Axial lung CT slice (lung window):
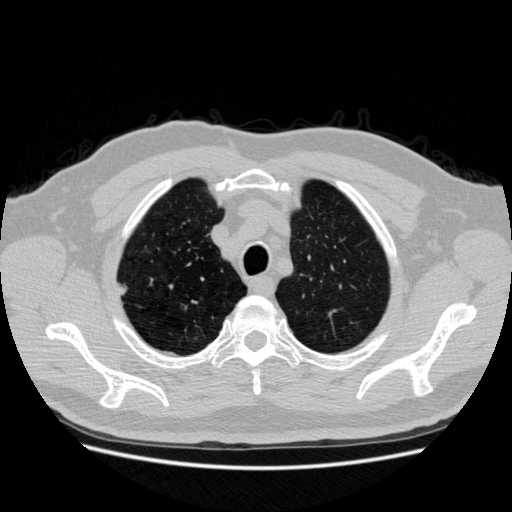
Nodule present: yes
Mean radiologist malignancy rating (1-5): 3.75